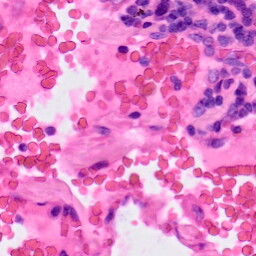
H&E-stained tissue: Lung